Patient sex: F
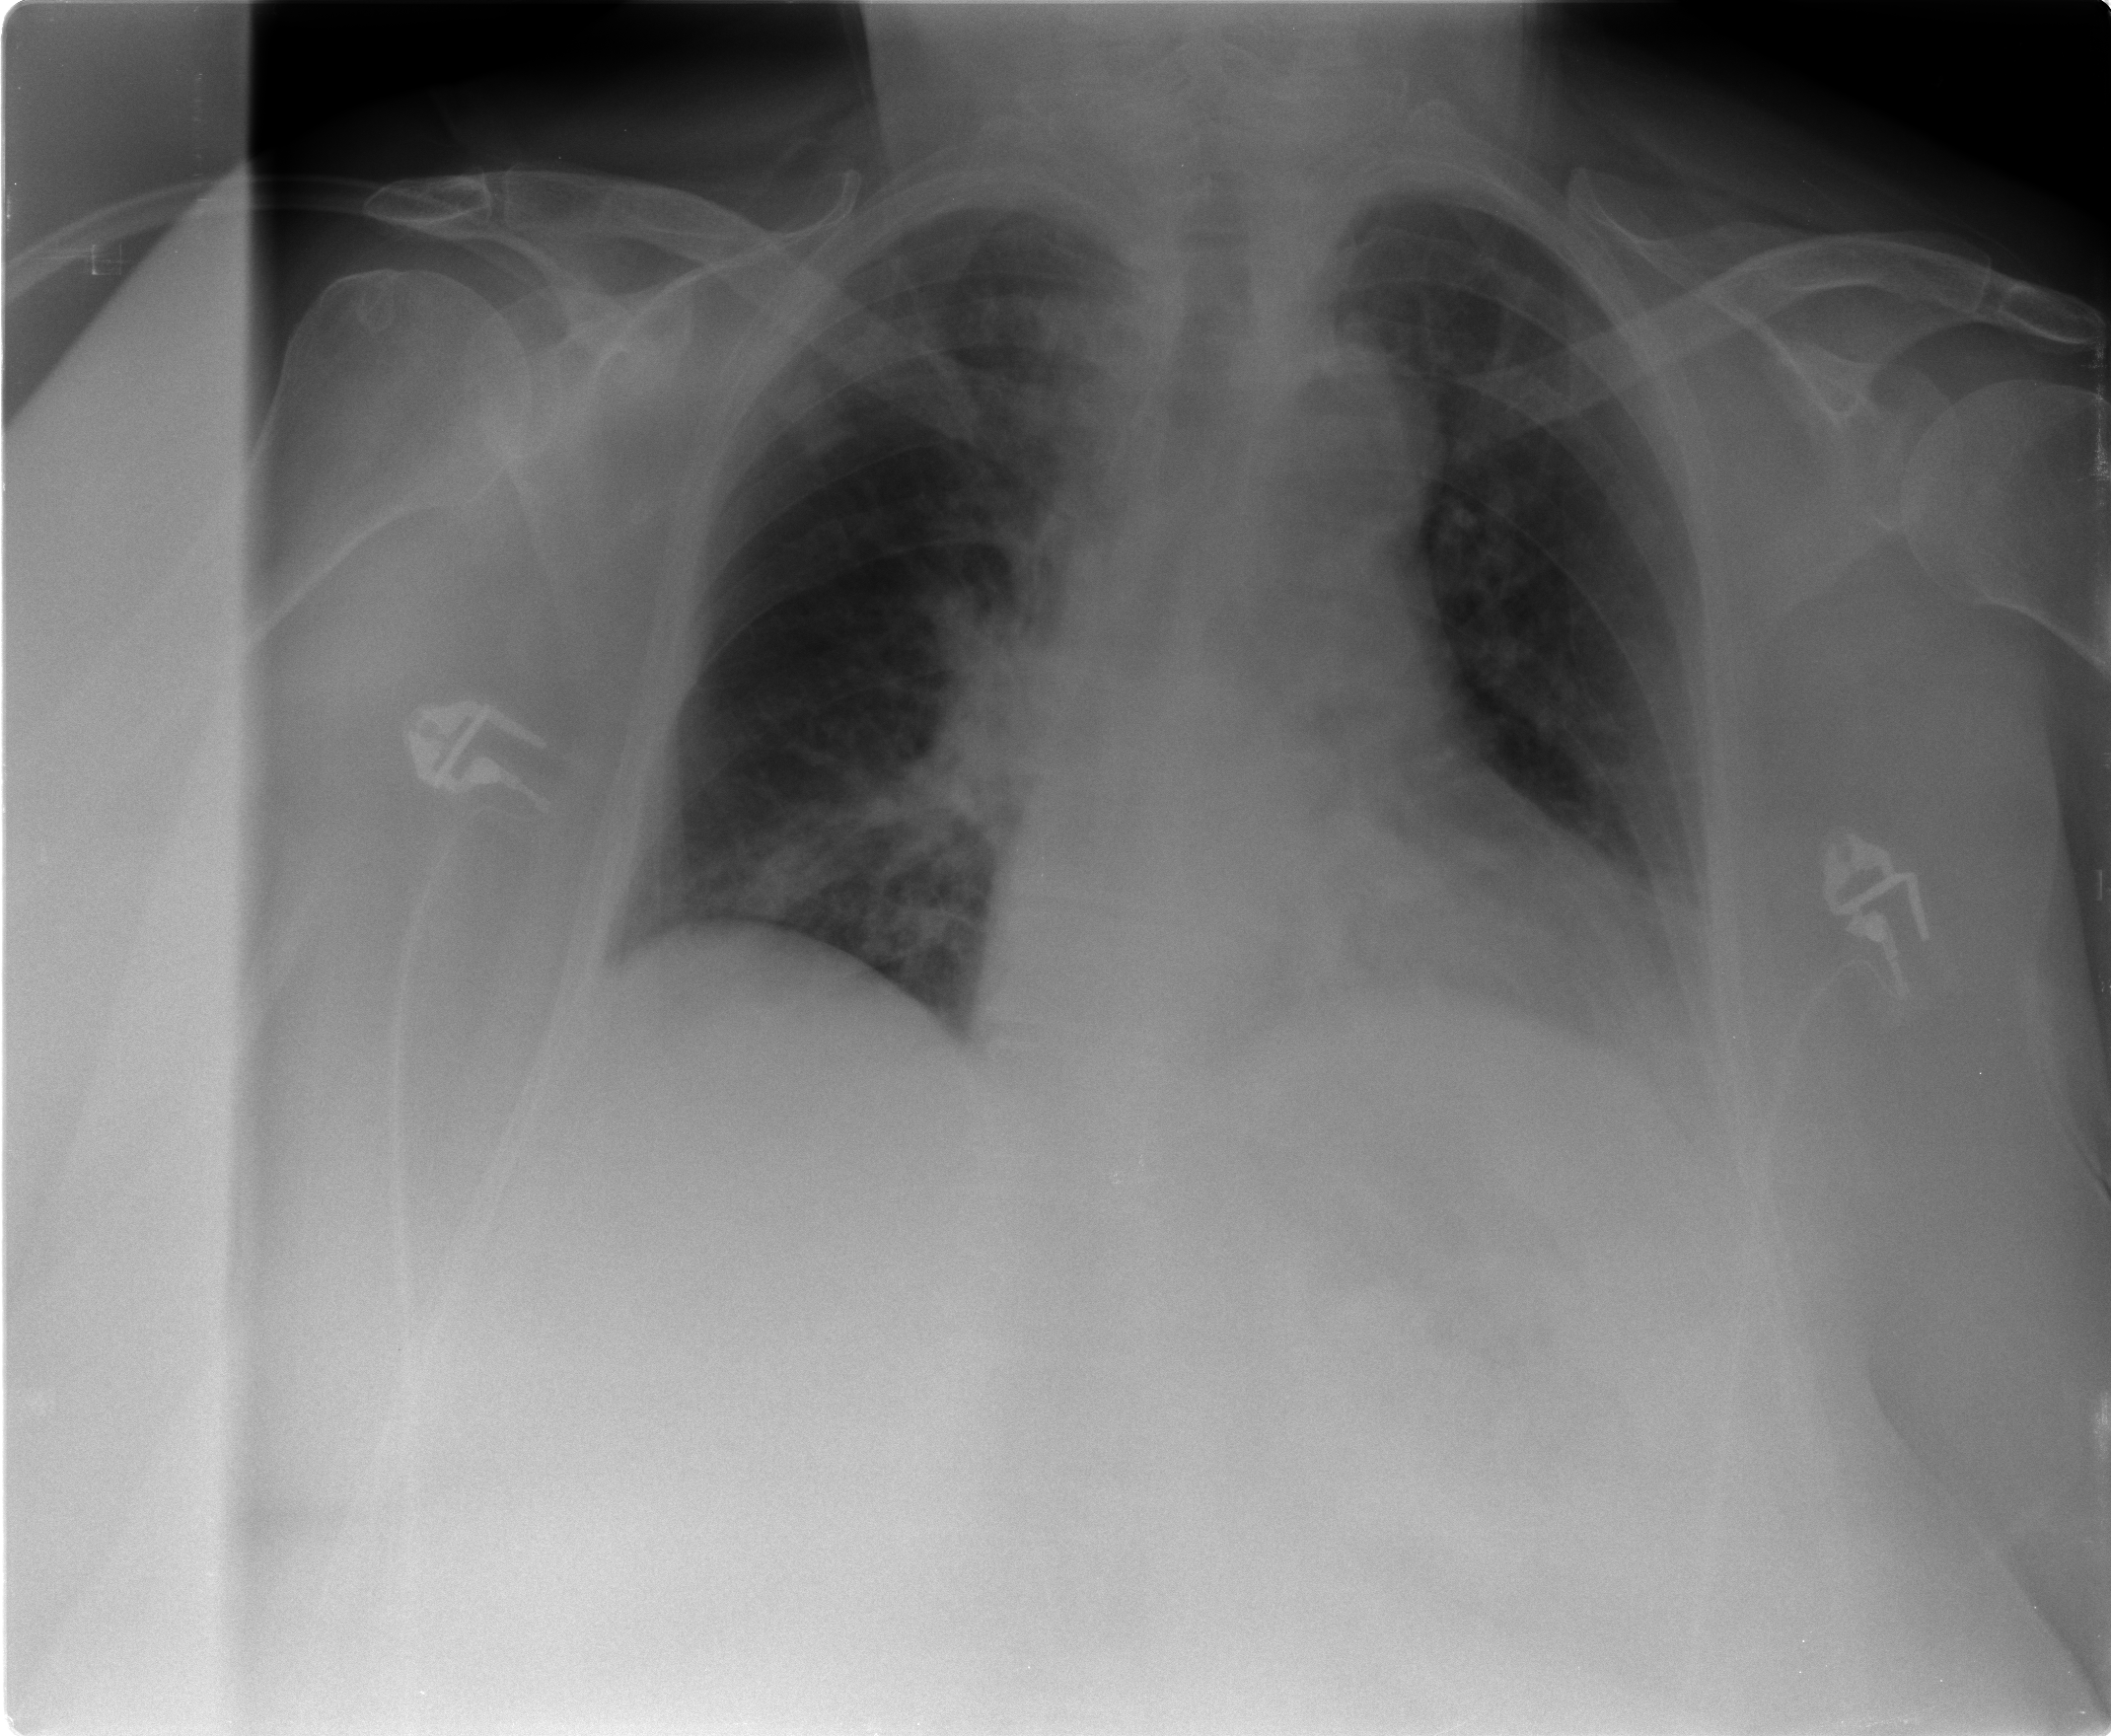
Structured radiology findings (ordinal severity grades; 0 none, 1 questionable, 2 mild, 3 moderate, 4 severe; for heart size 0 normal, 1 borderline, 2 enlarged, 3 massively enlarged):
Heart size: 2
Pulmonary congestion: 1
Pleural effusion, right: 1
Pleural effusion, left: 2
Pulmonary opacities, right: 3
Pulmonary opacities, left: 2
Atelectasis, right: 2
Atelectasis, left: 2